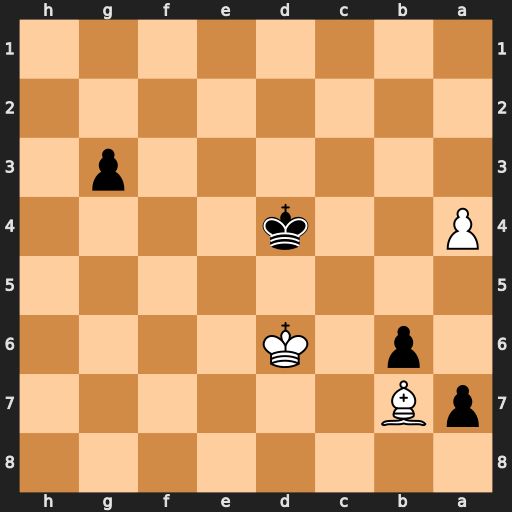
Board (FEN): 8/pB6/1p1K4/8/P2k4/6p1/8/8
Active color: b
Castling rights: -
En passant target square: -
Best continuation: a6 Ke6 b5